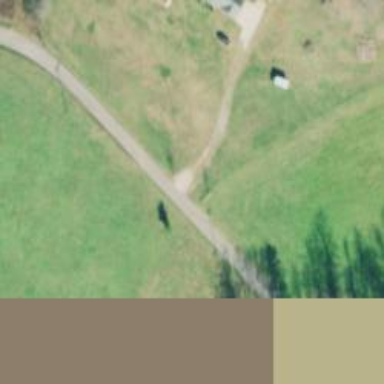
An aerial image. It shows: Driveway.